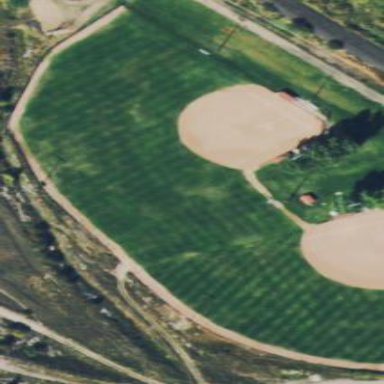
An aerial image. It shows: Baseball pitch for leisure land.